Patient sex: M
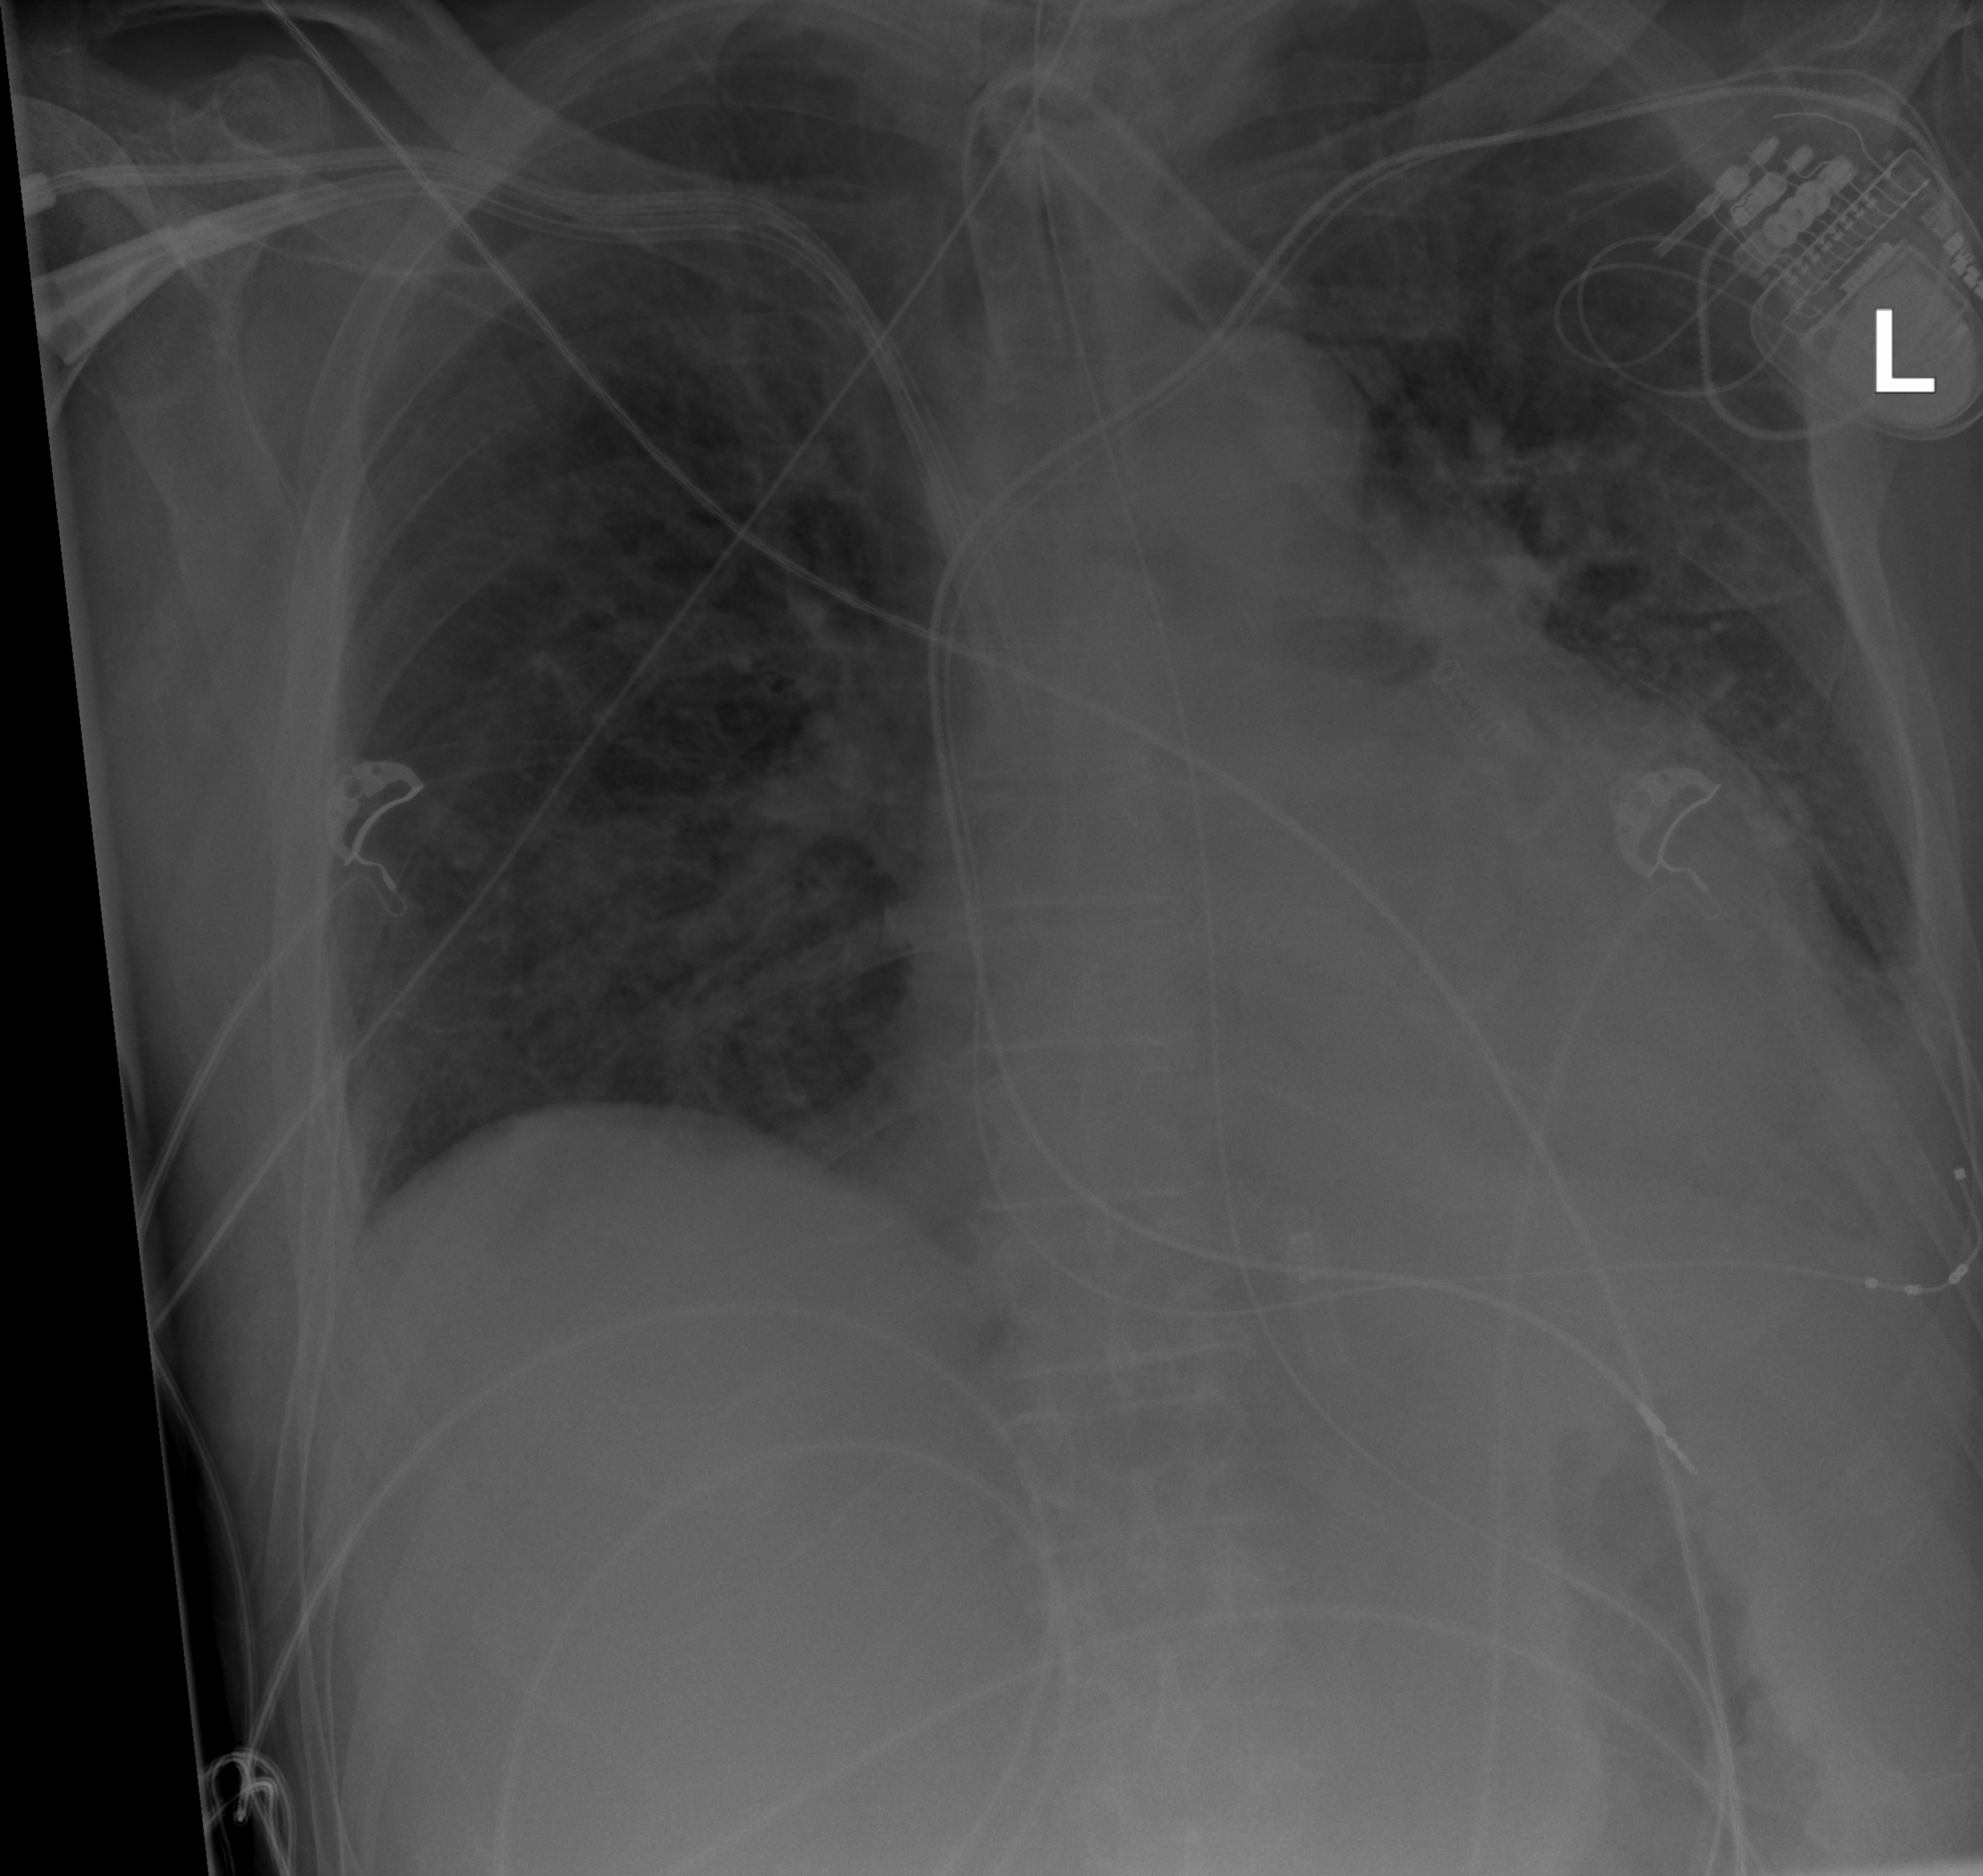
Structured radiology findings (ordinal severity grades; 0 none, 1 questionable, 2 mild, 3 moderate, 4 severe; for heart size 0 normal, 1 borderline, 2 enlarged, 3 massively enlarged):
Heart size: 2
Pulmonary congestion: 2
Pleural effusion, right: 0
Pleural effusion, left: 2
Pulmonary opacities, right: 2
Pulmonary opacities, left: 2
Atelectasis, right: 0
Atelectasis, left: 2